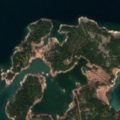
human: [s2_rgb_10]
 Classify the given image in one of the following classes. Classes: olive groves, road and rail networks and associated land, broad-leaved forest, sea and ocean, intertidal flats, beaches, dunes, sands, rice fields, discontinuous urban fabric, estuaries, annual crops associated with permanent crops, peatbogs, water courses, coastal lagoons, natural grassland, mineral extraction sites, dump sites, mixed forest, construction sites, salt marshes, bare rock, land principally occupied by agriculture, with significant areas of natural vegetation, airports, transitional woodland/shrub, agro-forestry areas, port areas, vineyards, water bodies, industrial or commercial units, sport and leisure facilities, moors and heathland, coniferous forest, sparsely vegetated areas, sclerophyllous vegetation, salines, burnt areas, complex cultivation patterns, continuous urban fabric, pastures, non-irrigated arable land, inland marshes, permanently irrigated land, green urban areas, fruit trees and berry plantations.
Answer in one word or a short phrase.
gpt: mixed forest, sea and ocean